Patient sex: F
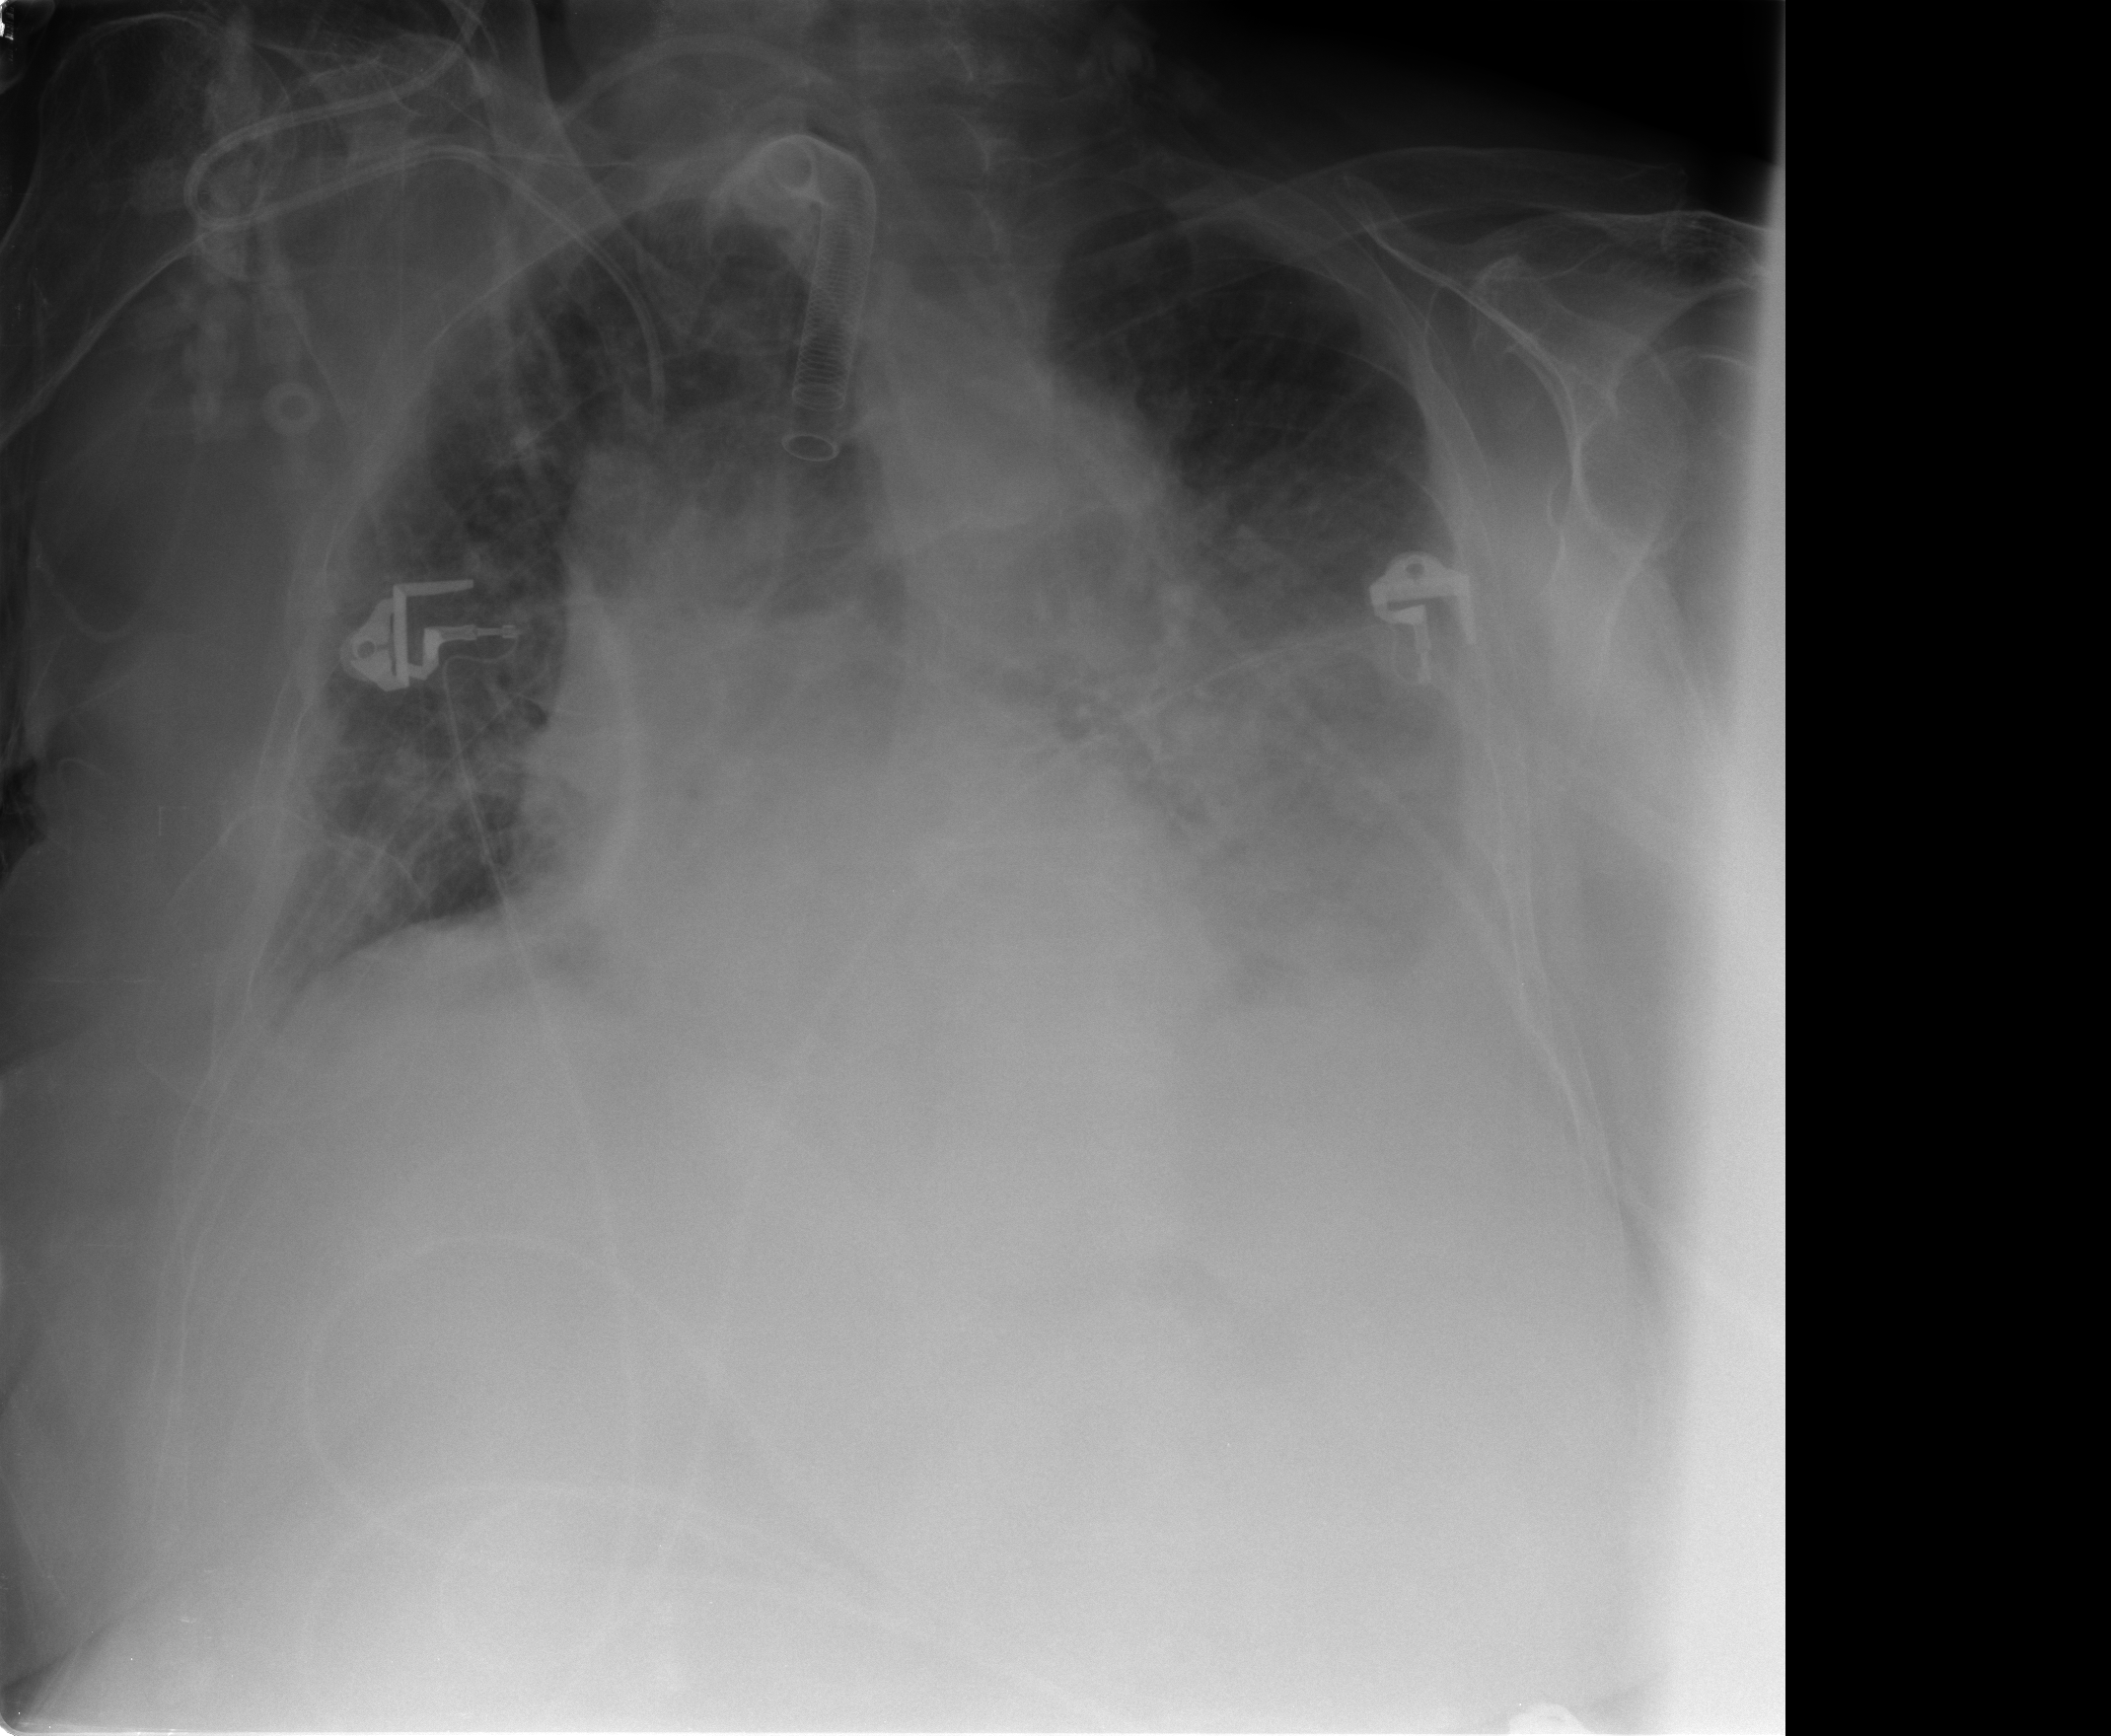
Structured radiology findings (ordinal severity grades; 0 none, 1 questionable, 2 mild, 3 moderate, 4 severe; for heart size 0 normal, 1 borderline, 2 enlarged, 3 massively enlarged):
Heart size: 2
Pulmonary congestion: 2
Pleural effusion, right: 0
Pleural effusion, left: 3
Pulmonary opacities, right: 2
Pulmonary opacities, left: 2
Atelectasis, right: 2
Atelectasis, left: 2